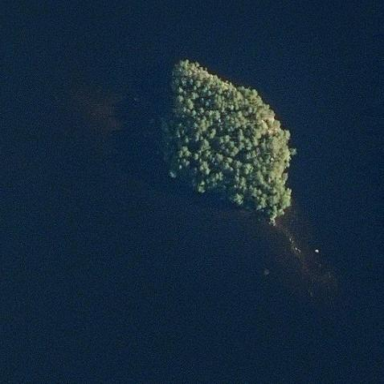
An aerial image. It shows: Island.